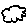
Label: cloud